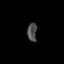
Tissue: prostate
Cell type: T cells
Senescence score: 0.8075
Nuclear area (px): 167
Mean DAPI intensity: 78.689